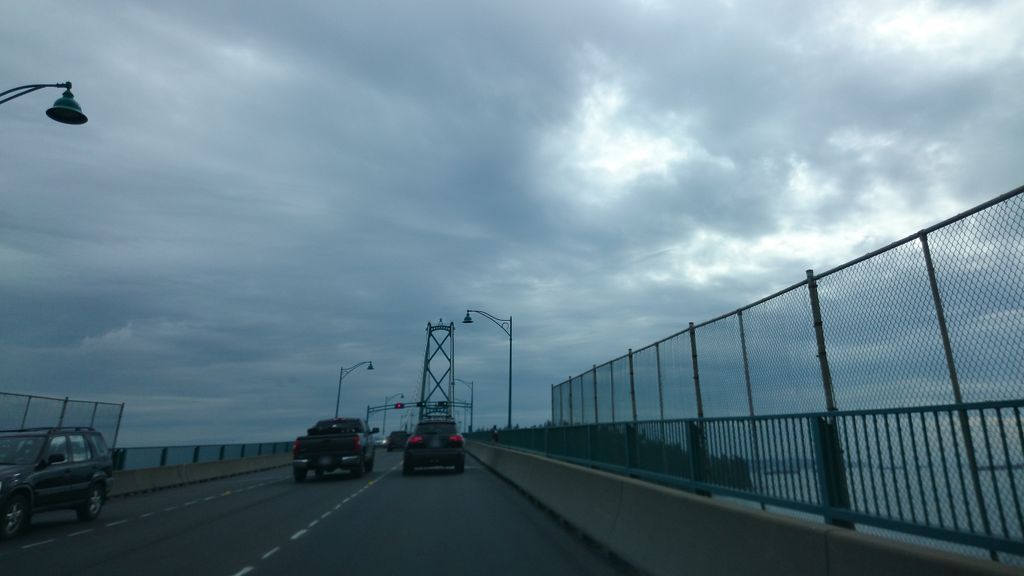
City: vancouver